Question: Hi :) I just got into Corona programming and I'm enjoying it so far. However, I have encountered problems. I'm a .NET programmer and I understand the fact that unlike .NET, code arrangement is very important in Corona. In .NET, wherever I place my function, I can use that function anywhere. In Corona, a good example is the button touch event that must be placed above the button declaration for it to work. I have this code so far. My app doesn't make any sense for now because I'm just experimenting to get this feature to work.

'''
local widget = require( "widget" )
display.setDefault( "background", 1, 1, 1 )
local controlwidth = display.contentWidth-20
local controlheight = display.contentHeight/10
local questiontextproperties = {
text = "",
x = display.contentCenterX,
y = (display.contentHeight/10)*2,
fontSize = 30,
width = display.contentWidth,
height = controlheight,
align = "center"
}
local questiontext = display.newText( questiontextproperties )
questiontext:setFillColor( 0, 0, 0 )
questiontext.text = ""
local function generateQuestion()
question="What is your name?"
button2:setLabel("Chris")
button3:setLabel("John")
button4:setLabel("Steph")
return question
end
--Functions
local function buttonTouch(event)
--take in the event and get the associated display object
local myButtons = event.target
--now find out which button it is
local nameString = myButtons.id
--use began and ended phases to change text based on touches
if event.phase == "began" then
--set the label text to the id
if nameString == "button1" then
questiontext.text = generateQuestion()
end
elseif event.phase == "ended" then
--back to default
--label.text = "No Button Touch"
end
return true
end
local button1 = widget.newButton{
id = "button1", -- id is unique and essential when using event handlers (see addEventListener below)
label = "Start",
emboss = false,
shape="roundedRect",
left = 10,
top = (display.contentHeight/10)*6,
width = controlwidth,
height = controlheight,
cornerRadius = 2,
fillColor = { default={ 1, 0.2, 0.5, 0.7 }, over={ 1, 0.2, 0.5, 1 } },
--strokeColor = { default={ 1, 0.4, 0, 1 }, over={ 0.8, 0.8, 1, 1 } },
strokeWidth = 4,
onEvent = buttonTouch
}
local button2 = widget.newButton{
id = "button2", -- id is unique and essential when using event handlers (see addEventListener below)
label = "",
emboss = false,
shape="roundedRect",
left = 10,
top = ((display.contentHeight/10)*7)+10,
width = controlwidth,
height = controlheight,
cornerRadius = 2,
fillColor = { default={ 1, 0.2, 0.5, 0.7 }, over={ 1, 0.2, 0.5, 1 } },
--strokeColor = { default={ 1, 0.4, 0, 1 }, over={ 0.8, 0.8, 1, 1 } },
strokeWidth = 4,
onEvent = buttonTouch
}
local button3 = widget.newButton{
id = "button3", -- id is unique and essential when using event handlers (see addEventListener below)
label = "",
emboss = false,
shape="roundedRect",
left = 10,
top = ((display.contentHeight/10)*8)+20,
width = controlwidth,
height = controlheight,
cornerRadius = 2,
fillColor = { default={ 1, 0.2, 0.5, 0.7 }, over={ 1, 0.2, 0.5, 1 } },
--strokeColor = { default={ 1, 0.4, 0, 1 }, over={ 0.8, 0.8, 1, 1 } },
strokeWidth = 4,
onEvent = buttonTouch
}
local button4 = widget.newButton{
id = "button4", -- id is unique and essential when using event handlers (see addEventListener below)
label = "",
emboss = false,
shape="roundedRect",
left = 10,
top = ((display.contentHeight/10)*9)+30,
width = controlwidth,
height = controlheight,
cornerRadius = 2,
fillColor = { default={ 1, 0.2, 0.5, 0.7 }, over={ 1, 0.2, 0.5, 1 } },
--strokeColor = { default={ 1, 0.4, 0, 1 }, over={ 0.8, 0.8, 1, 1 } },
strokeWidth = 4,
onEvent = buttonTouch
}
'''
So basically, when I click the start button. The question "What is your name?" should pop out and the button labels will have generated names. My code doesn't work because my function 'generateQuestion()' is right above the button declarations. However, if I moved my function below the button declarations, then the button touch event function wouldn't work because it contains the 'generateQuestion()' function. I cannot move the button touch function anywhere below the button declarations because that would make the button touch function useless. How do I solve this problem? Thank you very very much :)
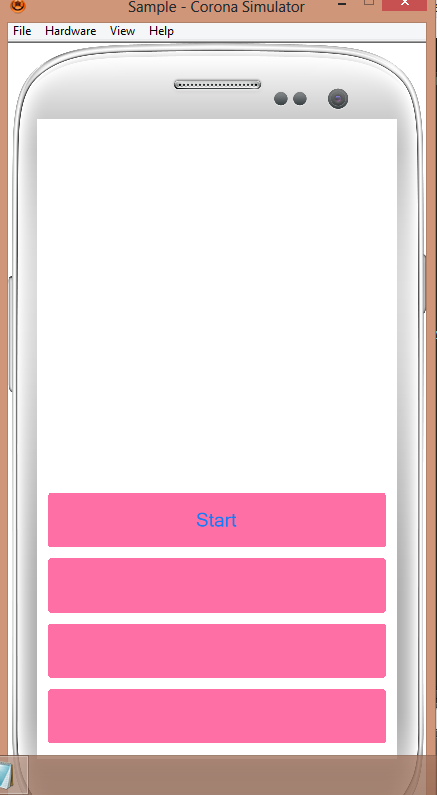
Answer: Here is a simplified example of your problem:
'''
local function f()
print "f"
return g()
end
local function g()
print "g"
return f()
end
f()
'''
This won't work because 'g' is not declared in 'f':
'''
$ lua xx.lua
f
lua: xx.lua:3: attempt to call global 'g' (a nil value)
stack traceback:
xx.lua:3: in function 'f'
xx.lua:11: in main chunk
[C]: in ?
'''
To solve it, predeclare 'g' before 'f':
'''
local g
local function f()
print "f"
return g()
end
g = function()
print "g"
return f()
end
f()
'''
In your case the simplest way is to predeclare the buttons. Add this somewhere before 'generateQuestion()':
'''
local button1, button2, button3, button4
'''
and remove the 'local's where you set them, i.e. this:
'''
local button1 = widget.newButton{ ... }
'''
becomes this:
'''
button1 = widget.newButton{ ... }
'''